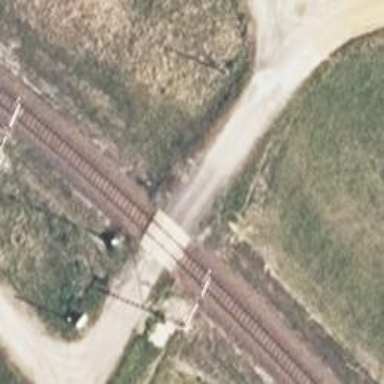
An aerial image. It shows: Railway level crossing.